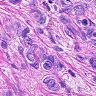
Metastatic tissue present: yes